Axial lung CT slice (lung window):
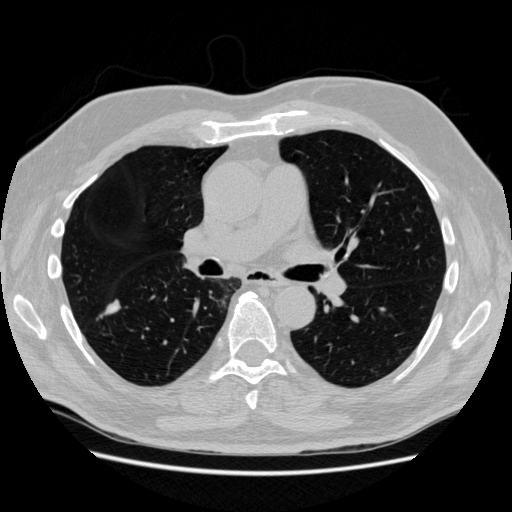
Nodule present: yes
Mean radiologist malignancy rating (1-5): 3.75